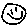
Label: smiley face